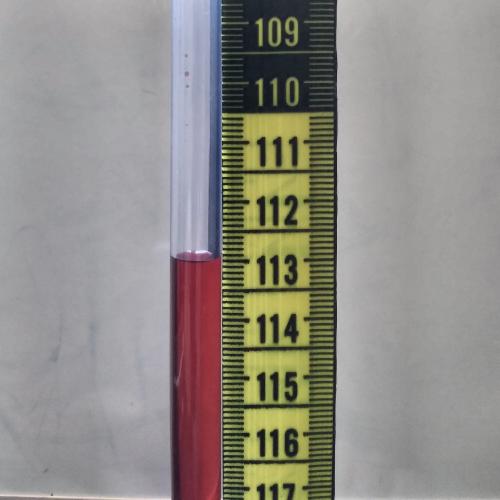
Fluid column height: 113.0 cm